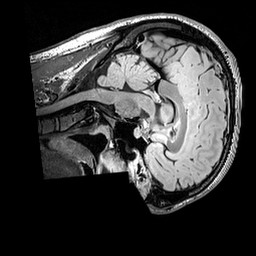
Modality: FLAIR
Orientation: sagittal
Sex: male
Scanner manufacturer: siemens
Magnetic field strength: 3 T
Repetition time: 5 s
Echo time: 0.395 s